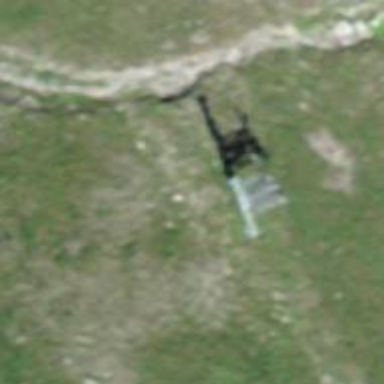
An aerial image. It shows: Pylon for aerialway.